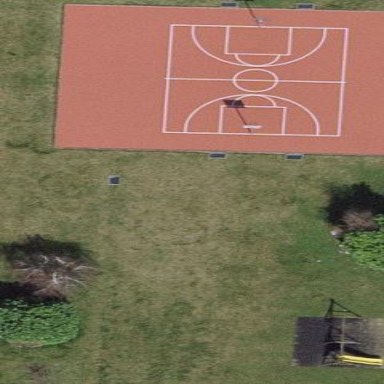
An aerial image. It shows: Pitch for leisure activities.